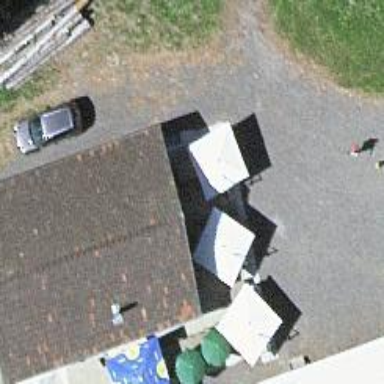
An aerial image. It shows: Restaurant.